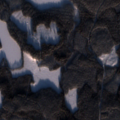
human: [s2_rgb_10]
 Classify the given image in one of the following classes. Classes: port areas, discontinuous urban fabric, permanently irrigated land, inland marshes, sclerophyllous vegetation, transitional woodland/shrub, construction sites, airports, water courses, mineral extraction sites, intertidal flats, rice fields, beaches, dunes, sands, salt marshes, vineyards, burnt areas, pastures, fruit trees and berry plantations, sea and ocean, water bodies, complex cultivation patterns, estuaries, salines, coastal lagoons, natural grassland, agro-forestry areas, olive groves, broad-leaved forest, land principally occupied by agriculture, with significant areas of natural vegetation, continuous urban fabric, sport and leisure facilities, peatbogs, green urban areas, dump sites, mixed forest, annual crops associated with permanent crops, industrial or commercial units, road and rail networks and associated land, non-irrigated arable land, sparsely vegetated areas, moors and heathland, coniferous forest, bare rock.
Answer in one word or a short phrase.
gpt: coniferous forest, water bodies